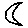
Label: moon